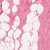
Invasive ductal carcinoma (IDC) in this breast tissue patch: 0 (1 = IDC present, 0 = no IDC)